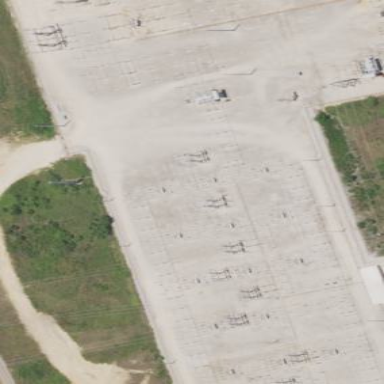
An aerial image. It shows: Fence surrounds transmission level power substation.